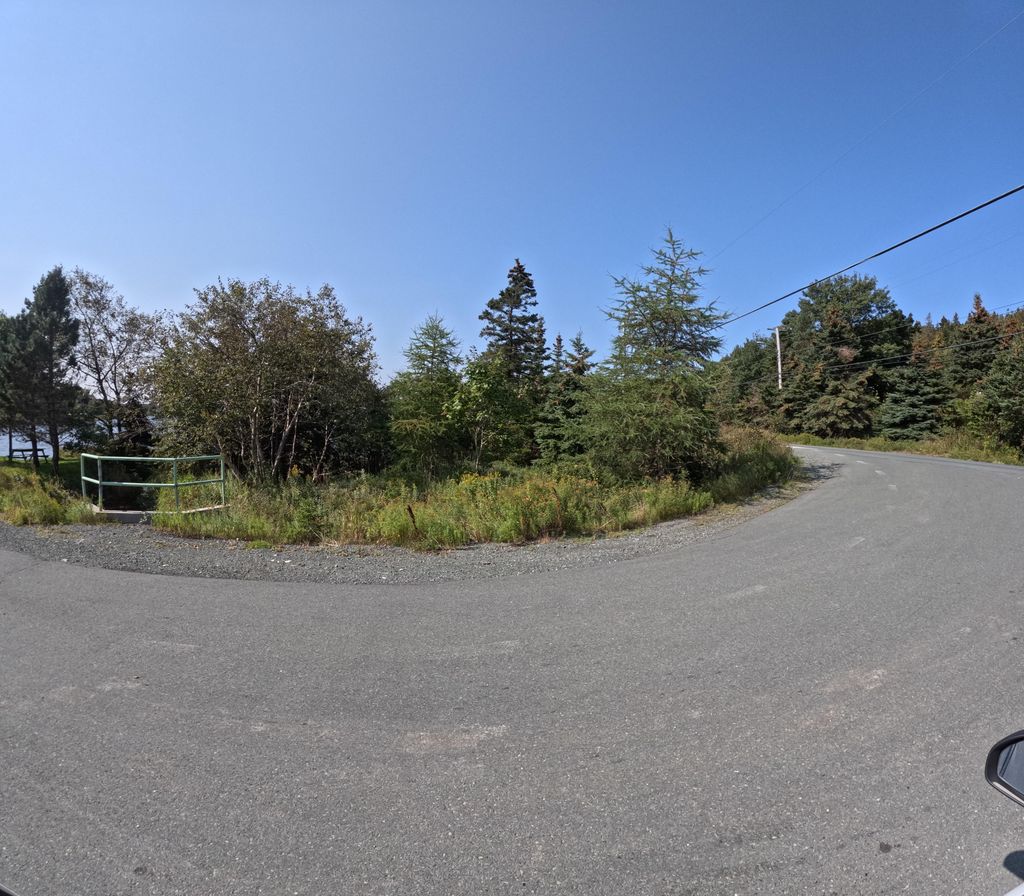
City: st_johns